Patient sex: F
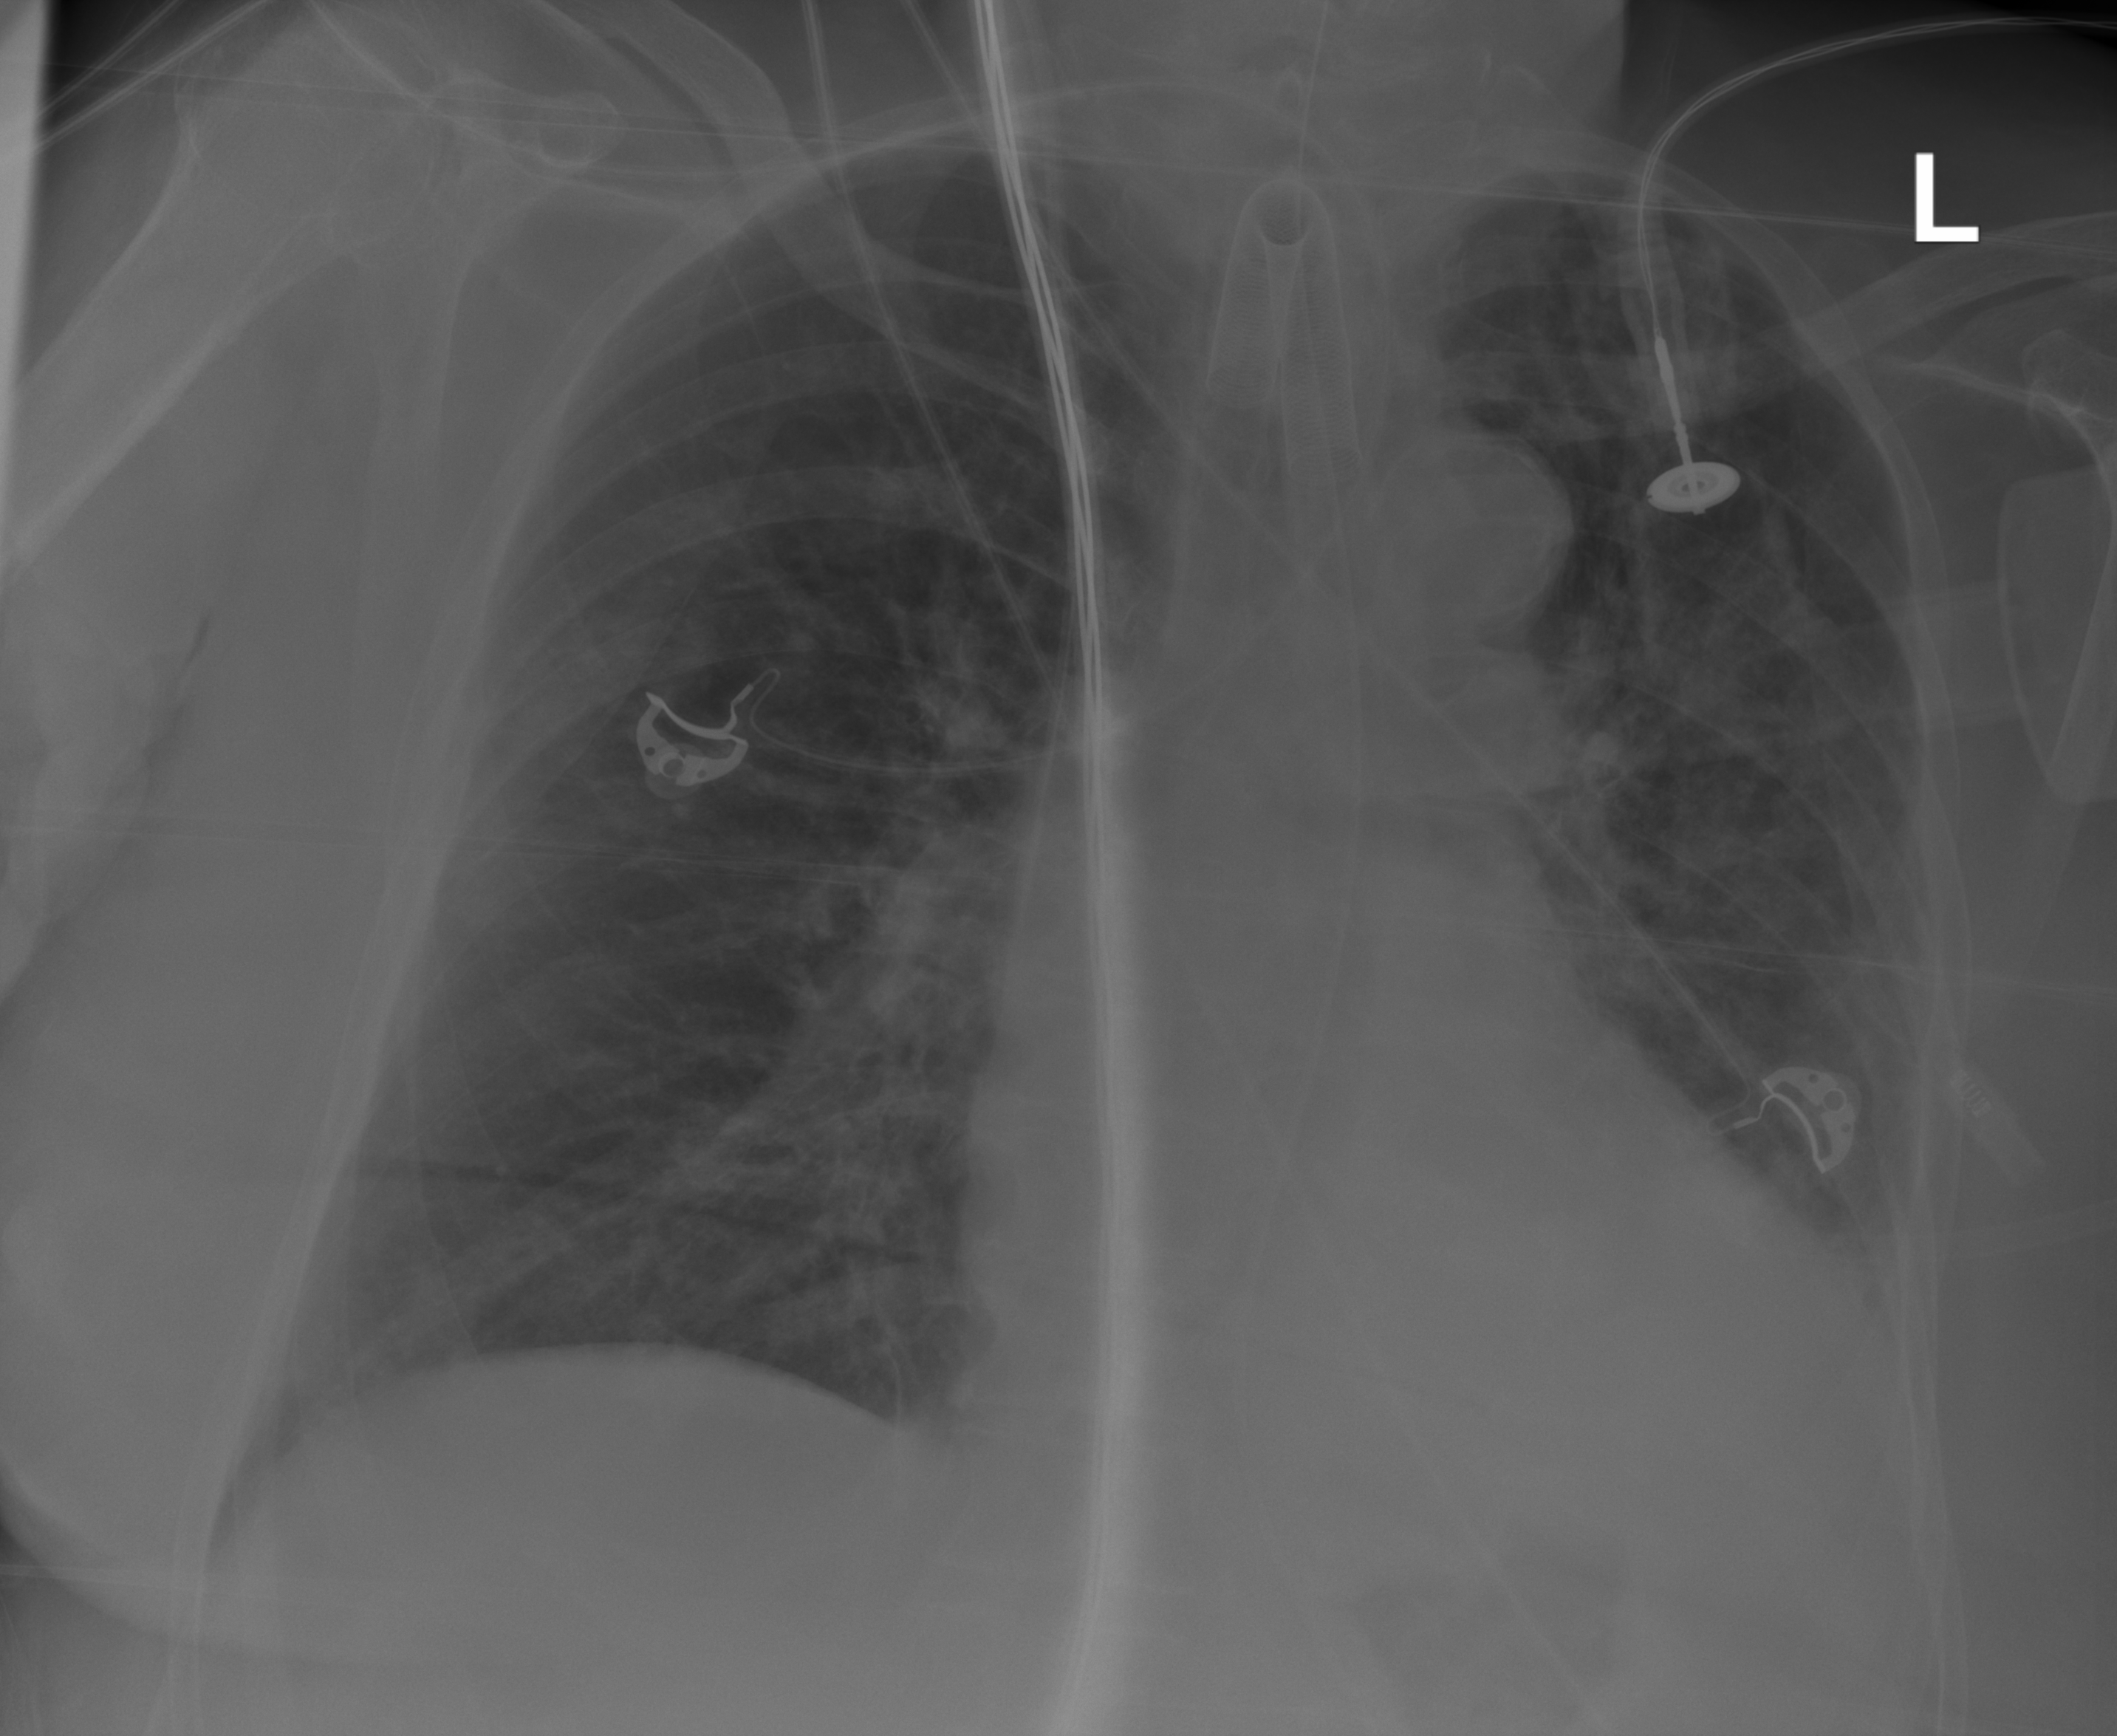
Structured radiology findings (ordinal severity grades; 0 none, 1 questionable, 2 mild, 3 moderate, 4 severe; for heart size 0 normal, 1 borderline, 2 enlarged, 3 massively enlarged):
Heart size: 0
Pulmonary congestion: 0
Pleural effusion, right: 0
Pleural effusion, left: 2
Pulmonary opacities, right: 2
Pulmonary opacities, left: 2
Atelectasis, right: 0
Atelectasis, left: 0